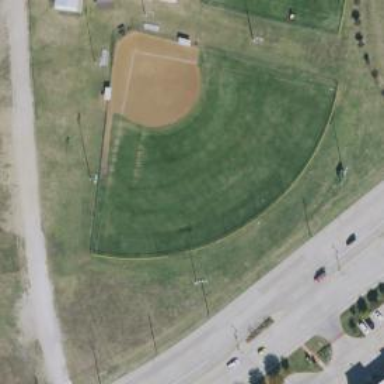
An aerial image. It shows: Softball pitch for leisure sports.